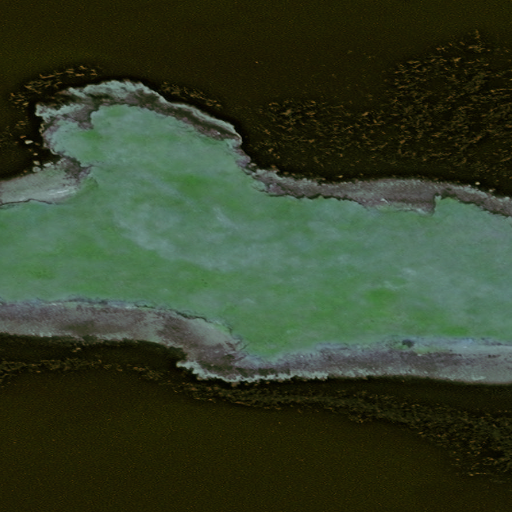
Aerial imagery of island in Alaska named Henderson Island containing only unknown